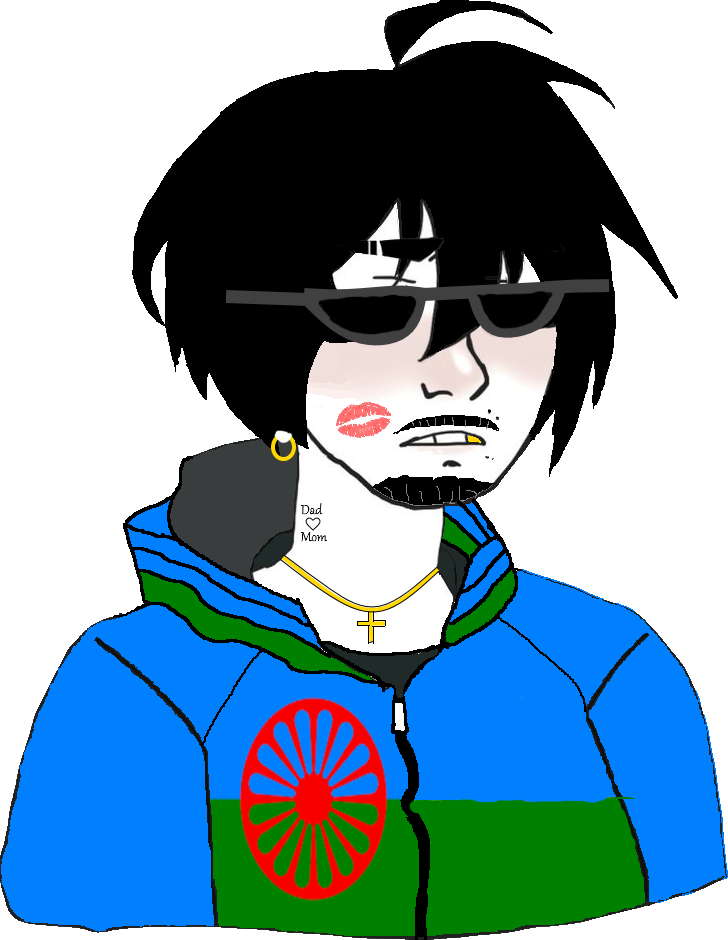
Label: 5_Twinkjak